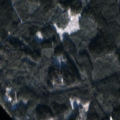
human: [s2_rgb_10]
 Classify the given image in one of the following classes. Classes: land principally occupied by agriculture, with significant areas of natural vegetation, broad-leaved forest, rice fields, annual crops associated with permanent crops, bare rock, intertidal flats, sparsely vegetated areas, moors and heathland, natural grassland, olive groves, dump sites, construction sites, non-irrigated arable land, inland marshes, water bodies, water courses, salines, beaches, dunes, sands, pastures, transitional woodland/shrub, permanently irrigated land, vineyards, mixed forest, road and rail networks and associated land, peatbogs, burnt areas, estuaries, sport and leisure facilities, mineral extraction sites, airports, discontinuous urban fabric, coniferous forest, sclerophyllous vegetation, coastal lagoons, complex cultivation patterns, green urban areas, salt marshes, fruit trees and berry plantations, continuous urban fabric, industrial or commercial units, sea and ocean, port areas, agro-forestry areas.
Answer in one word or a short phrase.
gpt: coniferous forest, mixed forest, transitional woodland/shrub, water bodies